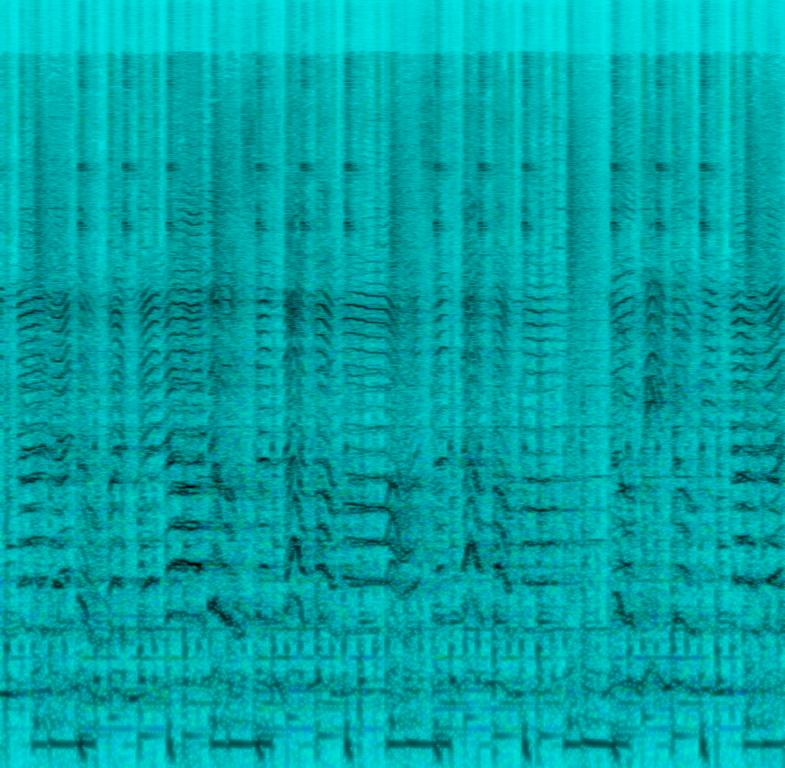
The traditional song features a wide harmonizing children's vocals singing over percussive drums that consist of shimmering tambourine, wooden percussions, punchy snare and soft kick hits, followed by steel guitar melody and simple organ keys. Sounds uplifting, like something kids would sing along to.